Постоянная Авогадро $N_A = 6,022\,140\,76\times 10^{23}~ моль^{-1}$ Постоянная Больцмана $k=1,380\,649 \times 10^{-23}~Дж/К$ Скорость света в вакууме $c = 299\,792\,458~ м/с$ Заряд электрона $q_e = - 1,602\,176\,634 \times 10^{−19}~Кл$ Масса электрона $m_e = 9,109\,383\,701\,5(28) \times 10^{-31} ~кг$ Молярная масса Refrigerant-10 $\mu_{R10} = 153,8~г/моль$ Плотность Refrigerant-10 (в жидком состоянии) $\rho_{R10} = 1,59~г/см^3$ Молярная масса воды $\mu_{w} = 18,02~г/моль$ Плотность воды (в жидком состоянии) $\rho_{w} = 1.00~г/см^3$ Диэлектрическая проницаемость воды (в жидком состоянии) $\varepsilon_{w} = 81$ Плотность ртути $\rho_{Hg} = 13,6~г/см^3$ Ускорение свободного падения $g = 9,81~м/с^2$
Одна из моделей диэлектриков состоит в следующем: большое количество маленьких проводящих шариков радиусом $R$ заполняют пространство с концентрацией $n$, так, что $R^3 n \ll 1$. Определите, на сколько диэлектрическая проницаемость $\varepsilon$ отличается от единицы.
Уединённый диэлектрический шар радиуса $R$ поляризован так, что внутри него напряженность электрического поля однородна и равна $\vec{E}_{in}$. Определите напряженность электрического поля$ \vec{E}_{out} (\vec{r} )$, которое создаёт шар снаружи в точке $\vec{r}$. Радиус-вектор $\vec{r}$ проводится из центра шара.
Во внешнее однородное электрическое поле $\vec{E}_0$ поместили диэлектрический шар радиуса $R$. Напряженность электрического поля внутри шара стала равна $\vec{E}_0/n$. Определите диэлектрическую проницаемость материала шара $\varepsilon$.
Если поместить неполярную частицу (например атом вещества) в электрическое поле $\vec{E'}$, то она приобретёт дипольный момент $\vec{p}$. Для малых полей эта зависимость линейная: $$ \vec{p}= \beta \varepsilon_0 \vec{E'}.$$ $$ \vec{p}= \beta \varepsilon_0 \vec{E'}.$$ $$ \vec{p}= \beta \varepsilon_0 \vec{E'}.$$ Коэффициент $\beta$ называется «поляризуемость». Укажите поляризуемость $\beta$ для проводящего шара.
Если поместить атом водорода (который сам по себе не обладает дипольным моментом) в переменное электрическое поле $E(t)=E_0 \cos (⁡\omega t)$, то он поляризуется в основном за счёт того, что электрон массой $m_e$ и зарядом $q_e$ смещается под действием вынуждающей силы внешнего поля. То есть электрон совершает колебания возле положения равновесия (ядро атома). Определите, как зависит положение центра облака электрона от времени $x(t)$, если собственная частота таких колебаний электрона $\omega_0$?
Если поместить указанный атом водорода в постоянное электрическое поле $E_0$, то он будет поляризоваться. Величина поляризации будет определяться собственной частотой колебаний $\omega_0$, которую можно оценить из следующих соображений: это частота электромагнитной волны, которая при поглощении атомом водорода ионизует его из основного состояния. Известно, что длина волны этого излучения $\lambda=91.1~нм$. Оцените поляризуемость $\beta$ атома водорода.
Определите на сколько диэлектрическая проницаемость газообразного водорода отличается от единицы при атмосферном давлении и температуре $t=0^{\circ}\mathrm{C}$. Используйте значение поляризуемость атома водорода из предыдущего пункта. Для разряженных газов можно считать, что поле в веществе $E$ и поле которое действует на одну молекулу $E'$ совпадают. Для того, чтобы определить диэлектрическую проницаемость жидкостей, считать, что напряженности $\vec{E}$ и $\vec{E}'$ (см. C3) совпадают уже нельзя. Чтобы вычислить $\vec{E}'$, можно считать, что молекула находится внутри полой пустой (без вещества) сферы в материале диэлектрика. Чтобы найти поле внутри этой сферы, создаваемое внешними зарядами, считаем, что эти внешние заряды распределены в веществе непрерывно.
Внутри сплошного однородного диэлектрика напряженность электрического поля равна $\vec{E}$, вектор поляризаций равен $\vec{P}$. Внутри диэлектрика вырезали сферическую полость. Определите напряженность электрического поля в веществе $\vec{E_h}$.
Используя указанную выше модель найдите, на сколько диэлектрическая проницаемость жидкости $\varepsilon$ отличается от единицы. Концентрация молекул $n$, поляризуемость $\beta$.
Вещество Refrigerant-10 в газообразном виде имеет диэлектрическую проницаемость $\varepsilon_g=1.0030$ при температуре $t_g=105^{\circ}\textrm{C}$ и атмосферном давлении. Определите диэлектрическую проницаемость $\varepsilon_l$ данного вещества в жидком виде.
Для воды при температуре $t_1=145^{\circ}\textrm{C}$ и атмосферном давлении диэлектрическая проницаемость равна $\varepsilon_1=1.00705$. Оцените диэлектрическую проницаемость воды $\varepsilon_2$ при температуре $t_2=20^{\circ}\textrm{C}$. Сравните результат полученный из этой модели с реальным значением диэлектрической проницаемости воды. Если он не сходится, укажите возможную причину. Для полярных диэлектриков ситуация сложнее. Молекулы сами по себе обладают дипольным моментом $p_0$. В отсутствии электрического поля эти молекулы-диполи ориентированы хаотически. При помещении этого вещества в электрическое поле появляется поляризация из-за неравномерной ориентации диполей. Кроме того, остаётся эффект того, что помимо собственного дипольного момента, появляется наведённый. Вклад этих двух эффектов в диэлектрическую проницаемость линейно складывается.
Определите разницу $\varepsilon-1$ для такого вещества с концентрацией молекул $n$ при температуре $T$. Можно считать, что температура достаточно велика, а напряженность электрического поля не велика. Наведённый дипольный момент не учитывайте.
По имеющимся данным таблицы определите дипольный момент молекулы $p_0$ и поляризуемость $\beta$ для воды. В таблице указана зависимость диэлектрической проницаемости воды от её температуры $T$ и давления $p$.
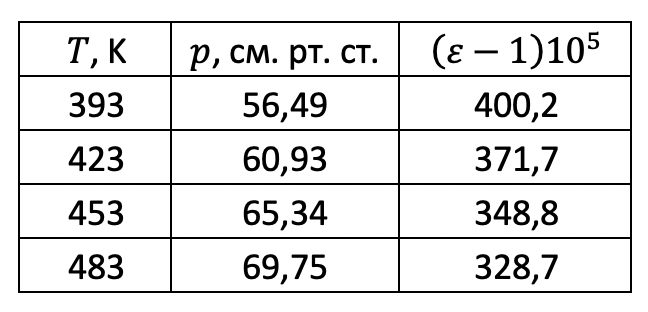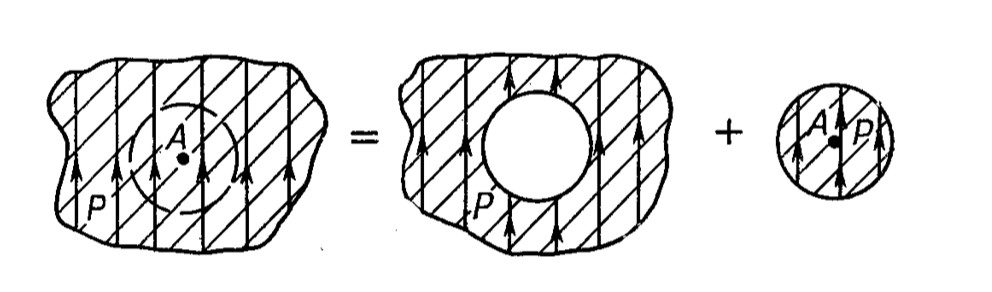
Одна из моделей диэлектриков состоит в следующем: большое количество маленьких проводящих шариков радиусом $R$ заполняют пространство с концентрацией $n$, так, что $R^3 n \ll 1$. Определите, на сколько диэлектрическая проницаемость $\varepsilon$ отличается от единицы.
Решение: Проводящий шар, помещенный во внешнее поле, приобретает дипольный момент. Напряженность электрического поля $\vec{E}$ и дипольный момент шара $\vec{p}$ связаны соотношением $$\vec{E} = -\frac{ \rho \vec{l} }{ 3 \varepsilon_0} = -\frac{ \vec{p} }{ 4 \pi R^3 \varepsilon_0} .$$ Вектор поляризации такой среды $$\vec{P} = n\vec{p} = 4\pi \varepsilon_0 R^3 n \vec{E}.$$ Отличие диэлектрической проницаемости от единицы: $$\varepsilon - 1 = \frac{P}{\varepsilon_0 E} = 4\pi n R^3.$$

Уединённый диэлектрический шар радиуса $R$ поляризован так, что внутри него напряженность электрического поля однородна и равна $\vec{E}_{in}$. Определите напряженность электрического поля$ \vec{E}_{out} (\vec{r} )$, которое создаёт шар снаружи в точке $\vec{r}$. Радиус-вектор $\vec{r}$ проводится из центра шара.
Решение: Дипольный момент $\vec{p}$ шара связан с напряженностью однородного поля внутри $\vec{E}_{in}$: $$\vec{p} = -4\pi \varepsilon_0 R^3 \vec{E}_{in}.$$ Снаружи – поле диполя: $$\vec{E}_{out} = -R^3 \left( \frac{3(\vec{E}_{in}, \vec{r})\vec{r}}{r^5} - \frac{\vec{E}_{in}}{r^3}\right)$$

Во внешнее однородное электрическое поле $\vec{E}_0$ поместили диэлектрический шар радиуса $R$. Напряженность электрического поля внутри шара стала равна $\vec{E}_0/n$. Определите диэлектрическую проницаемость материала шара  $\varepsilon$.
Решение: Шар поляризуется так, что вектор поляризации $\vec{P}$внутри шара константа. Эти заряды создают поле: $$\vec{E}_{пол} = -\frac{\vec{P}}{3\varepsilon_0}.$$ Поле внутри $\vec{E_1}$ есть сумма внешнего поля (до внесения шара) $\vec{E_0}$ и поля поляризационных зарядов: $$\vec{E_1} = \frac{\vec{E}_0}{n} = \vec{E}_0 + \vec{E}_{пол}= \vec{E}_0 -\frac{\vec{P}}{3\varepsilon_0}.$$ Диэлектрическая проницаемость определяется следующим выражением: $$\varepsilon \vec{E_1} = \vec{E_1} + \frac{\vec{P}}{\varepsilon_0}.$$ Подставив всё друг в друга, получаем ответ $$\varepsilon = 3n-2.$$

Если поместить неполярную частицу (например атом вещества) в электрическое поле $\vec{E'}$, то она приобретёт дипольный момент $\vec{p}$. Для малых полей эта зависимость линейная:  $$ \vec{p}= \beta \varepsilon_0 \vec{E'}.$$  Коэффициент $\beta$ называется «поляризуемость». Укажите поляризуемость $\beta$ для проводящего шара.
Решение: Для проводящего шара $$\beta = 4\pi R^3.$$

Если поместить атом водорода (который сам по себе не обладает дипольным моментом) в переменное электрическое поле $E(t)=E_0  \cos (⁡\omega t)$, то он поляризуется в основном за счёт того, что электрон массой $m_e$ и зарядом $q_e$ смещается под действием вынуждающей силы внешнего поля. То есть электрон совершает колебания возле положения равновесия (ядро атома). Определите, как зависит положение центра облака электрона от времени $x(t)$, если собственная частота таких колебаний электрона $\omega_0$?
Решение: Собственные колебания определяются некоторой возвращающей силой $F(x)=-k x$, которая определяет уравнение свободных колебаний: $$m \ddot{x}+kx=0.$$ Поэтому эта возвращающая сила выражается через собственную частоту: $F(x) = - m \omega_0^2 x$. В случае вынужденных колебаний $$m \ddot{x}+m\omega_0^2 x = q_e E_0 \cos(\omega t)$$ ищем решение в виде колебаний с частотой вынуждающей силы $\omega$ $$x(t) = x_0 \cos (\omega t).$$ Подставив $x(t)$ в уравнение вынужденных колебаний найдем амплитуду. Окончательно, закон движения $$x(t) = \frac{q_e E_0}{m(\omega^2_0 - \omega^2)} \cos (\omega t ).$$

Если поместить указанный атом водорода в постоянное электрическое поле $E_0$, то он будет поляризоваться. Величина поляризации будет определяться собственной частотой колебаний $\omega_0$, которую можно оценить из следующих соображений: это частота электромагнитной волны, которая при поглощении атомом водорода ионизует его из основного состояния. Известно, что длина волны этого излучения $\lambda=91.1~нм$. Оцените поляризуемость $\beta$ атома водорода.
Решение: В постоянном поле $E_0$ у атома водорода возникает дипольный момент $$p = q_e x_0 = \frac{q_e^2 E_0}{m \omega_0^2}.$$ Собственная частота колебаний связана с длиной волны падающего излучения $$\omega_0 = \frac{2\pi c}{\lambda}.$$ Поляризуемость $$\beta = \frac{q_e^2}{m \varepsilon_0} \cdot \left( \frac{\lambda}{2\pi c} \right)^2=7.4\cdot10^{-30}~м^3.$$

Определите на сколько диэлектрическая проницаемость газообразного водорода отличается от единицы при атмосферном давлении и температуре $t=0^{\circ}\mathrm{C}$. Используйте значение поляризуемость атома водорода из предыдущего пункта. Для разряженных газов можно считать, что поле в веществе $E$ и поле которое действует на одну молекулу $E'$ совпадают.
Решение: $$\varepsilon -1 = \frac{P}{\varepsilon_0 E} = \frac{p n}{\varepsilon_0 E} = \beta n = \frac{\beta p_A}{k T} = 2.0\cdot 10^{-4}.$$

Внутри сплошного однородного диэлектрика напряженность электрического поля равна $\vec{E}$, вектор поляризаций равен $\vec{P}$. Внутри диэлектрика вырезали сферическую полость. Определите напряженность электрического поля в веществе $\vec{E_h}$.
Решение: Поле внутри полости $$\vec{E}_h = \vec{E} + \frac{\vec{P}}{3 \varepsilon_0}.$$

Используя указанную выше модель найдите, на сколько диэлектрическая проницаемость жидкости $\varepsilon$ отличается от единицы. Концентрация молекул $n$, поляризуемость $\beta$.
Решение: В указанной выше модели Клаузиса-Моссотти дипольный момент атома $p$ определяется полем $E'=E_h$, поэтому вектор поляризации $P$ равен: $$P = pn = \beta \varepsilon_0 n E_h.$$ Поле $E_h$ и поле в диэлектрике $E$ связаны соотношением $$\vec{E}_h = \vec{E} + \frac{\vec{P}}{3 \varepsilon_0}.$$ Диэлектрическую проницаемость найдём из выражения $$\varepsilon -1 = \frac{P}{\varepsilon_0 E}.$$ Объединяя всё это вместе получим ответ $$\varepsilon - 1 = \frac{\beta n}{1- \beta n / 3}.$$

Вещество Refrigerant-10 в газообразном виде имеет диэлектрическую проницаемость $\varepsilon_g=1.0030$ при температуре $t_g=105^{\circ}\textrm{C}$ и атмосферном давлении. Определите диэлектрическую проницаемость $\varepsilon_l$ данного вещества в жидком виде.
Решение: В газе $$\varepsilon_g - 1 = \beta n_g.$$ В жидкости $$\varepsilon_l - 1 = \frac{\beta n_l}{1 - \beta n_l/3}.$$ Отношение коэффициентов $$\frac{\beta n_l}{\beta n_g} = \frac{\rho_{R10}}{\rho_{g}} = \frac{\rho_{ R10} RT}{p_A \mu_{R10}}.$$ $$\varepsilon_l =1+ \left( \frac{ p_A \mu_{R10}}{ (\varepsilon_g - 1) \rho_{R10} RT } - \frac{1}{3} \right)^{-1} = 2.44.$$

Для воды при температуре $t_1=145^{\circ}\textrm{C}$ и атмосферном давлении диэлектрическая проницаемость равна $\varepsilon_1=1.00705$. Оцените диэлектрическую проницаемость воды $\varepsilon_2$ при температуре $t_2=20^{\circ}\textrm{C}$. Сравните результат полученный из этой модели с реальным значением диэлектрической проницаемости воды. Если он не сходится, укажите возможную причину.
Решение: При температуре $t_1 = 145 ^{\circ}\mathrm{C}$ и атмосферном давлении вода находится в газообразном состоянии. Поэтому $$\varepsilon_1 - 1 = \beta n_1.$$ При $t_2 = 20 ^{\circ}\mathrm{C}$ вода жидкая: $$\varepsilon_2- 1 = \frac{\beta n_2}{1 - \beta n_2/3}.$$ Отношение коэффициентов $$\frac{\beta n_l}{\beta n_g} = \frac{\rho_w}{\rho_g} = \frac{\rho_w RT}{p_A \mu_w}.$$ $$\varepsilon_2 =1+ \left( \frac{ p_A \mu_w}{ (\varepsilon_1 - 1) \rho_w RT_1 } - \frac{1}{3} \right)^{-1} = -2.84.$$ Теория не совпадает с реальностью, потому, что не применима: молекула воды полярная, а теория для неполярных веществ из неполярных атомов/молекул.

Определите разницу $\varepsilon-1$ для такого вещества с концентрацией молекул $n$ при температуре $T$.  Можно считать, что температура достаточно велика, а напряженность электрического поля не велика. Наведённый дипольный момент не учитывайте.
Решение: Энергия диполя в электрическом поле $$U = - (\vec{p_0}, \vec{E}) = - p_0 E \cos \theta,$$ где $\theta$ – угол между $\vec{p}$ и $\vec{E}$. Доля диполей, ориентированных под углом $\theta$ в некотором направлении, находится из распределения Больцмана: $$w(\theta) = A e^{-U/kT} = A \exp \left( \frac{p_0 E \cos \theta}{kT} \right) \approx A \left(1+\frac{p_0 E \cos \theta}{kT} \right).$$ Вектор поляризации $$P = n \frac{\int_0^\pi (p_0 \cos \theta) \cdot w(\theta) \cdot (2\pi \sin \theta d \theta)} {\int_0^\pi w(\theta) \cdot (2\pi \sin \theta d \theta)} .$$ В итоге эти интегралы сводятся к $$P = n \frac{\int_0^\pi p_0^2 E/kT \cos^2 \theta \sin \theta d \theta} {\int_0^\pi \sin \theta d \theta} = \frac{n p_0^2 E}{3 k T}.$$ Ответ $$\varepsilon-1 = \frac{n p_0^2}{3 \varepsilon_0 k T}$$

По имеющимся данным таблицы определите дипольный момент молекулы $p_0$ и поляризуемость $\beta$ для воды. В таблице указана зависимость диэлектрической проницаемости воды от её температуры $T$ и давления $p$.
Решение: Заметим, что концентрация постоянно и равна $n = 1.40 \cdot 10^{25}~м^{-3}$. Для полярного диэлектрика вклад от наведённых диполей и собственных складывается $$\varepsilon-1 = \frac{n p_0^2}{3 \varepsilon_0 k T} + \frac{\beta n}{1- \beta n / 3}.$$ Данную зависимость можно лианеризовать координатами $\varepsilon-1$ от $1/T$, тогда коэффициент наклона $$\frac{d(\varepsilon-1)}{d(1/T)} = \frac{n p_0^2}{3 \varepsilon_0 k} = 1.5052~К^{-1},$$ свободный член $$(\varepsilon-1)_0 = \frac{\beta n}{1- \beta n / 3} = 16.666\cdot10^{-5}.$$ Отсюда $$p_0 = 6.3 \cdot 10^{-30}~Кл \cdot м,$$ $$\beta = 1.2\cdot 10^{-29}~м^3 .$$
Темы:
T, Электростатика, Электромагнетизм, 2021, Сборы XY, Y, Поле в веществе, Шар